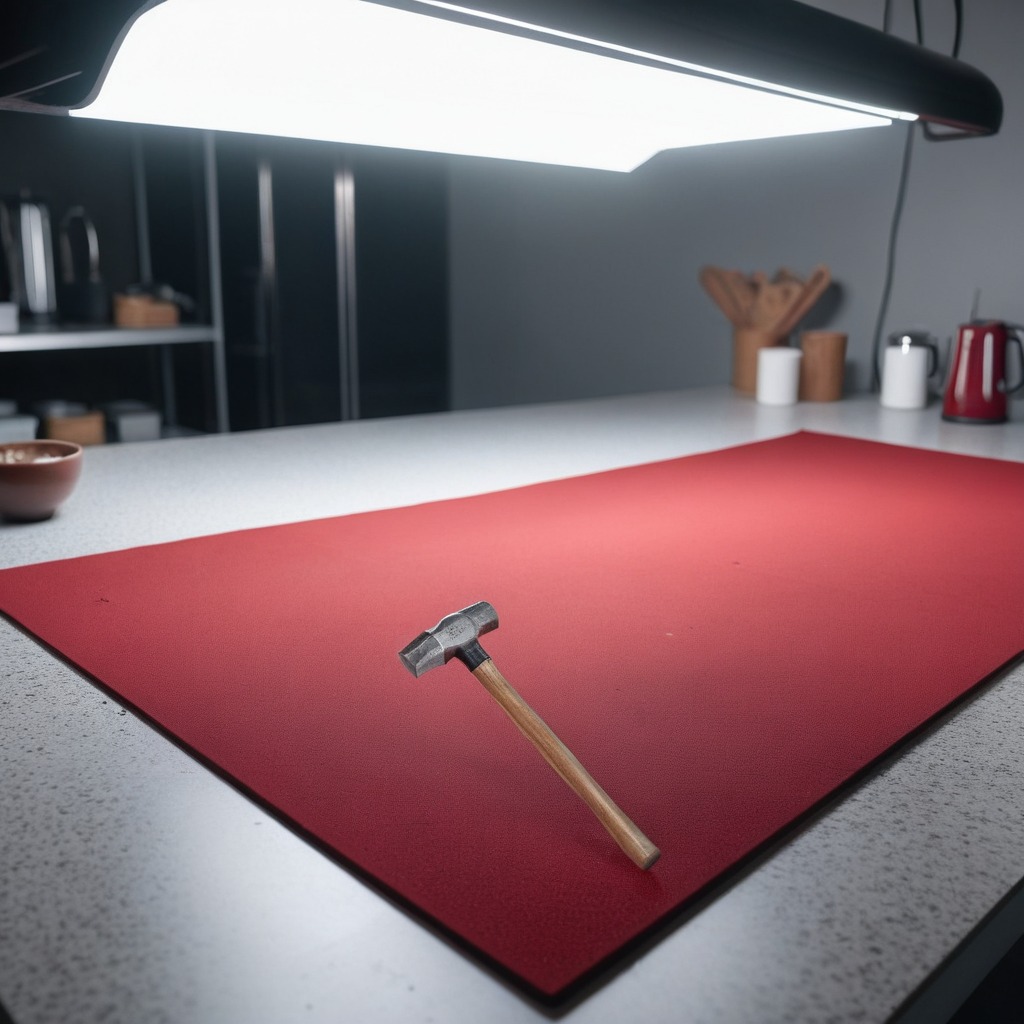
A hammer is lying on the clean granite tabletop covered with a red rubber mat inside a workshop under bright overhead lighting crisp shadows high clarity worn but beneath the mat.